Question:
How should I solve this problem?
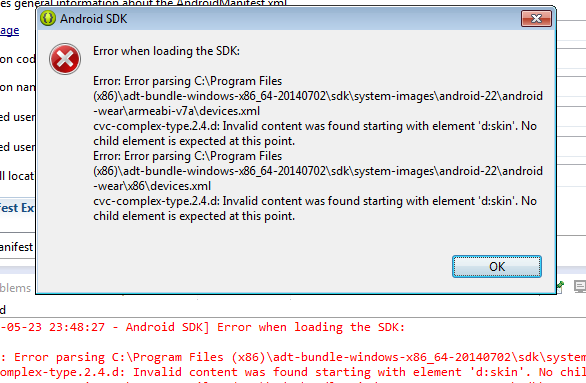
Answer: (uninstalling) the package available under Android 5.1.1 (API 22) resolves this problem.
For details see this link - <URL>